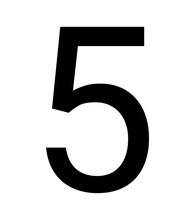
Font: Roboto_Regular